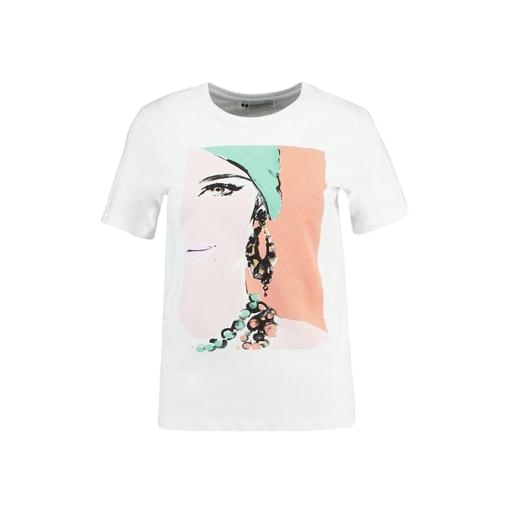
multicolor debbie harry t-shirt, multicolor white face t-shirt, white graphic t-shirt only macy, white background